Question: I am running an HTML 5 application using the KendoUI framework. Once of the screens deal with XML data that needs to be parsed and processed.
This screen needs to be shown as a popup and that data is shown in a grid inside this popup. To do this, I am calling a function on clicking the "show-popup" button inside which I have the following piece of code :
'''
var tTranslationXML = XMLFromString(_SelectedCategoryValueRecord.DisplayTextTranslation);
.
.
.
// other stuff but nothing that changes "tTranslationXML"
.
.
if (_SelectedCategoryValueRecord.DisplayTextTranslation) // and there are values in the translation field
{
var $language = $(tTranslationXML).find('Language');
var $oldTranslation = $($language).find("en-US");
if ($oldTranslation.length == 0)
$oldTranslation = $($language).find(GetCorrectedCase("en-US"));
if ($oldTranslation.length == 0) {
var $newTranslation = $.createElementNS("en-US").text(_UpdatedDisplayText);
$language.append($newTranslation);
}
}
'''
And if you are wondering what "XMLFromString" is, its nothing but a simple helper to parse the XML data from a string variable
'''
function XMLFromString(pXMLString)
{
if (!pXMLString)
pXMLString = "<Language></Language>";
if (window.ActiveXObject) {
var oXML = new ActiveXObject("Microsoft.XMLDOM");
oXML.loadXML(pXMLString);
return oXML;
} else {
return (new DOMParser()).parseFromString(pXMLString, "text/xml");
}
}
'''
My issue is that this works fine on Chrome and Firefox but I get an error in IE10 when this particular line executes -
I am basically trying to append a new translation value to the contents of my variable here.
The error is as follows :

Any ideas on how to solve this?
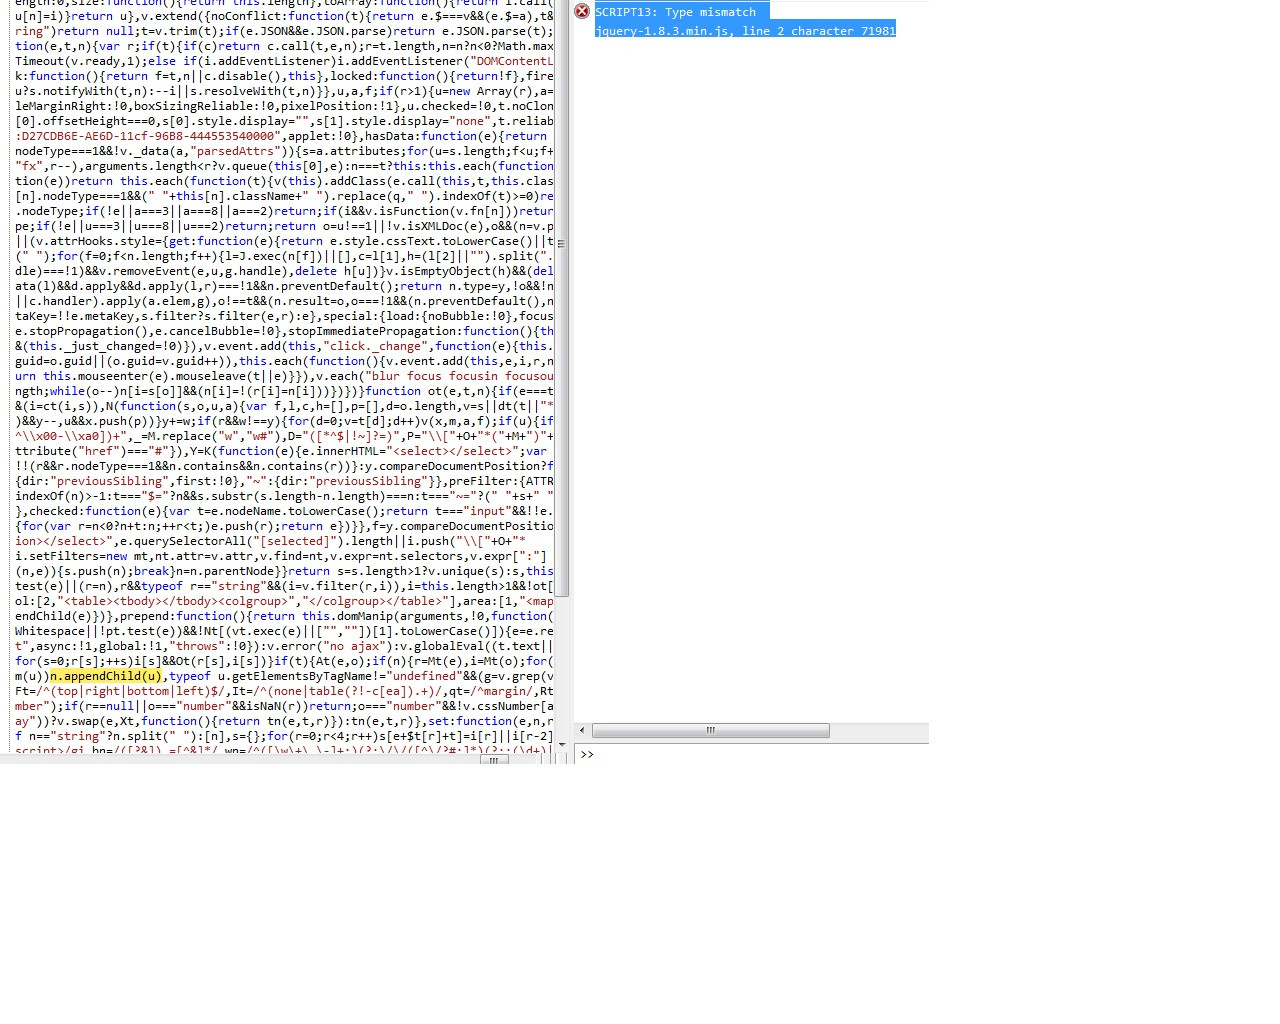
Answer: Sorry for the delayed response.
I figured out that the issue was to avoid using the method "createElementNS" and instead use the "createElement" method when creating the parent node. Subsequent appendages to this node do not throw up any issues. However there will issues when you append to a node that was originally created using "createElementNS".
This seems specific to IE10 because the NS method worked fine on chrome, FF and Safari.
Thank you all for the tips and ideas.